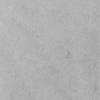
Label: not_dusty